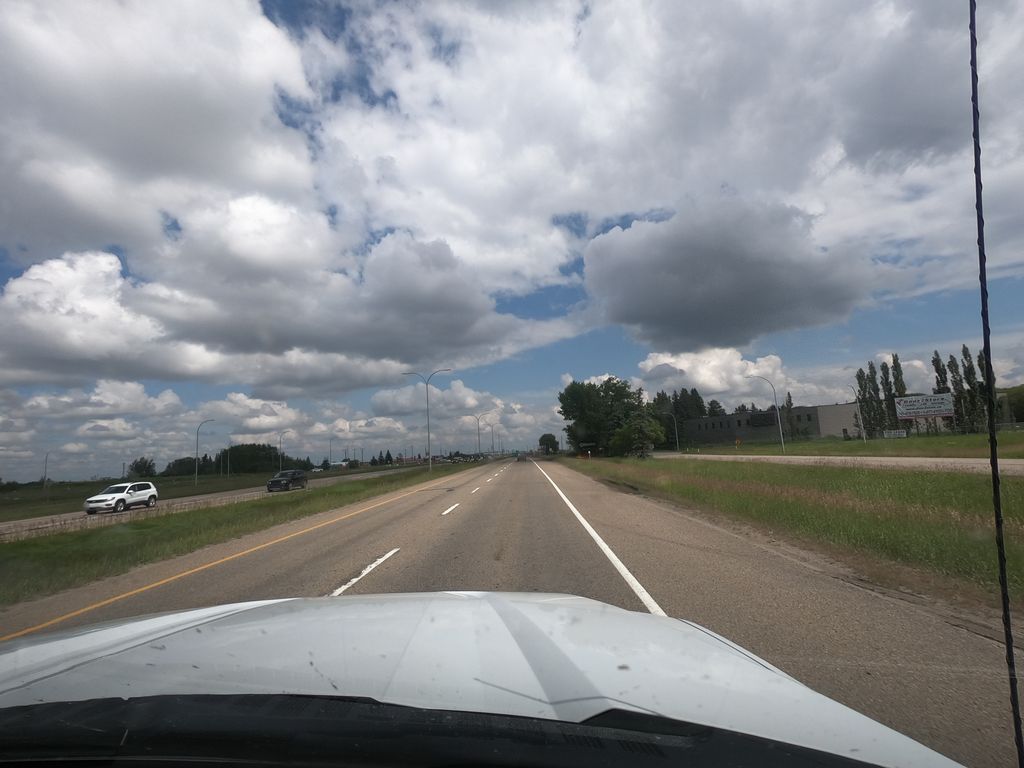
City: edmonton